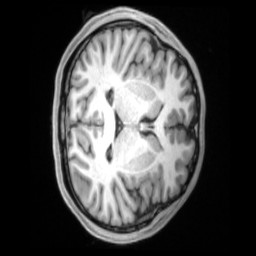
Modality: T1w
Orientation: axial
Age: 33
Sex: male
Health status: ill
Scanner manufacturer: siemens
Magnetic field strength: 3 T
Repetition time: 2.2 s
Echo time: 0.00157 s